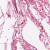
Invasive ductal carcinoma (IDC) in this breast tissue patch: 0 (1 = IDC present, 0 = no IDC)